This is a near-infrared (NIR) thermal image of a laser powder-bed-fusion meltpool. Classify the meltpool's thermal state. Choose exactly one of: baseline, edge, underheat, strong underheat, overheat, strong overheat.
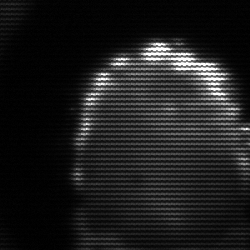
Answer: baseline